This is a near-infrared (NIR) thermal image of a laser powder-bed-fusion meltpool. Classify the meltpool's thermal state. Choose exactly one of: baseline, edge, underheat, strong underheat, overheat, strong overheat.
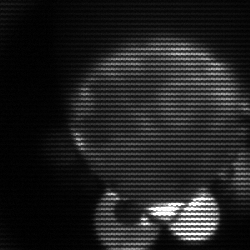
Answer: edge